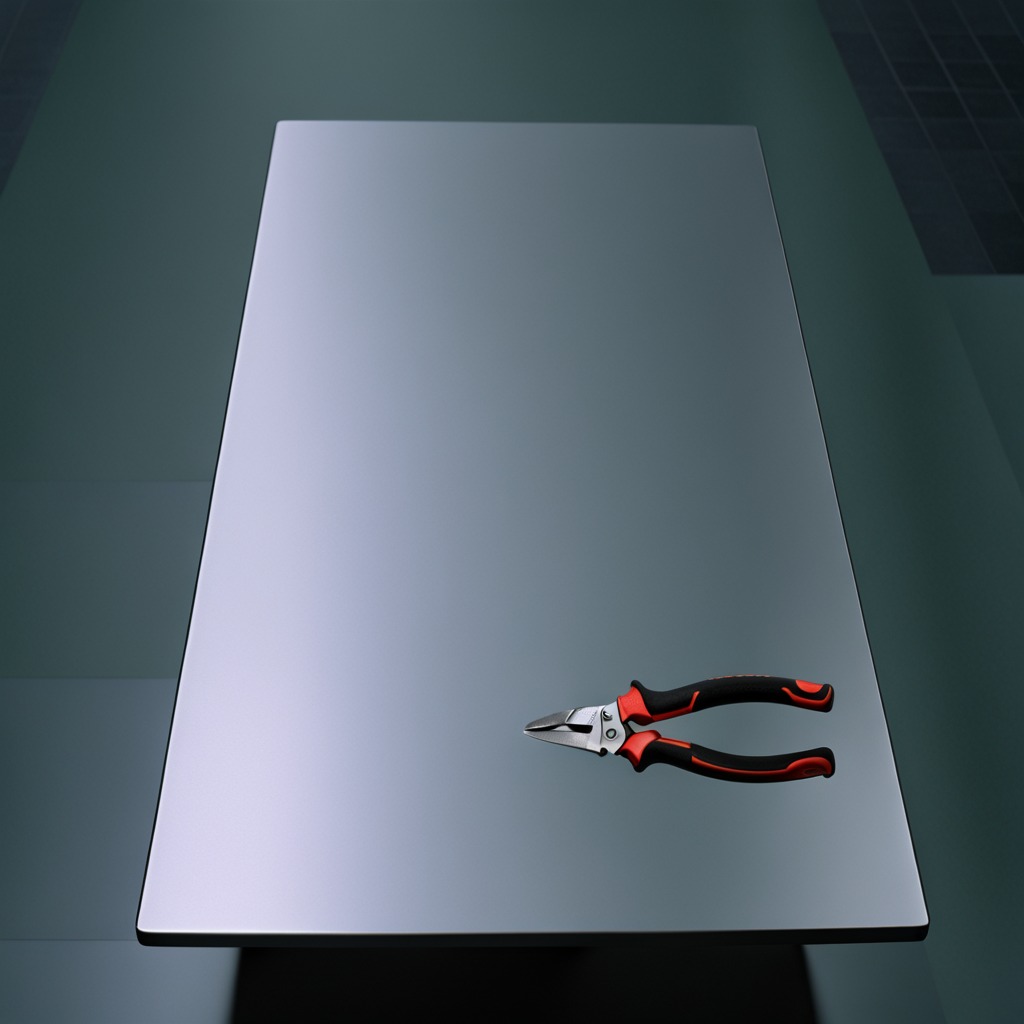
A plier is lying on a table in a railway signal maintenance room.